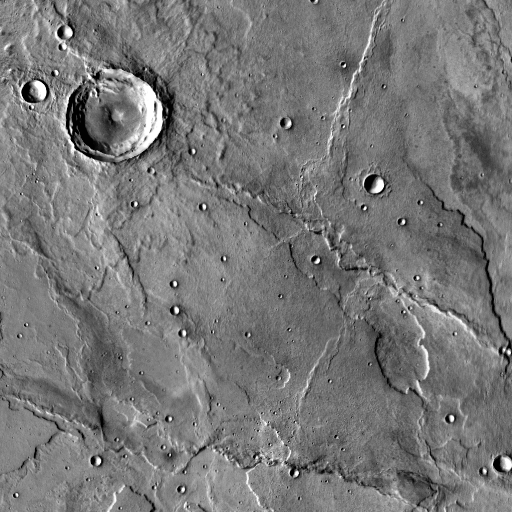
Crater classes present: Background, Other, Layered, Buried, Secondary